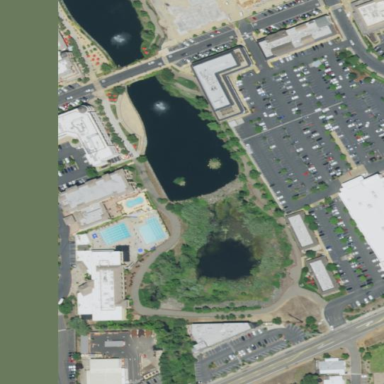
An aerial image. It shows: Pond with natural water.